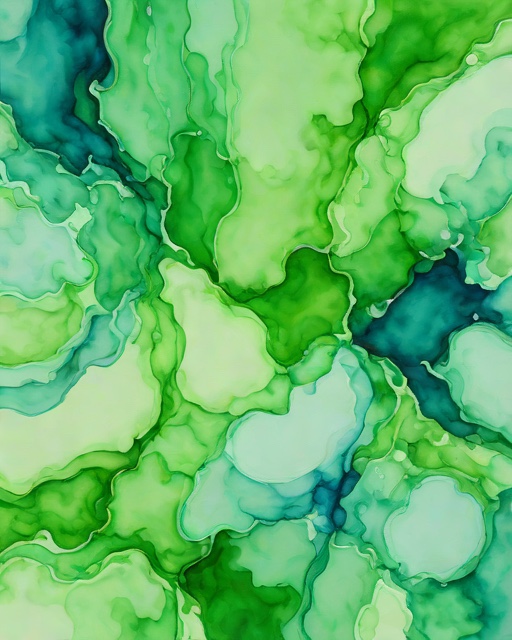
Category: Get Well